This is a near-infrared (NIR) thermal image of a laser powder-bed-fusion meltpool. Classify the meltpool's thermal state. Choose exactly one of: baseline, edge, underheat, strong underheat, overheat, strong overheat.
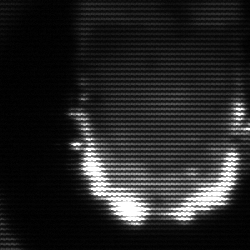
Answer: baseline